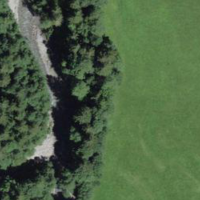
EUNIS habitat code: 24
Species observed at this site:
Petasites albus